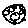
Label: moon